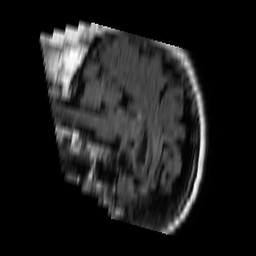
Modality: FLAIR
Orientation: sagittal
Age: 67
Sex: female
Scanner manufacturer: philips
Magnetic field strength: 1.5 T
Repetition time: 6 s
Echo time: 0.12 s